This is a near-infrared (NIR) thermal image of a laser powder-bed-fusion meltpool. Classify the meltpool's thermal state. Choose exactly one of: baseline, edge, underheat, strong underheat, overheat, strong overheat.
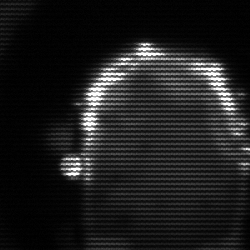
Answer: baseline